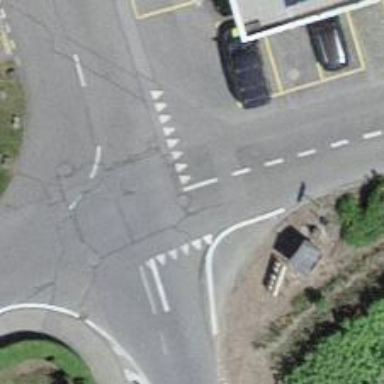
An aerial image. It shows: Road with "give way" sign.